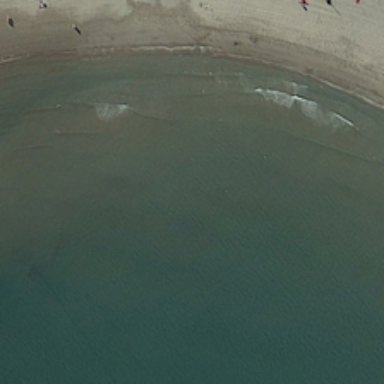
Some people are basking in the sun on the beach .